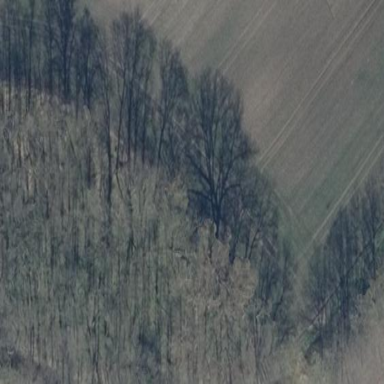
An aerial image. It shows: Forest area.